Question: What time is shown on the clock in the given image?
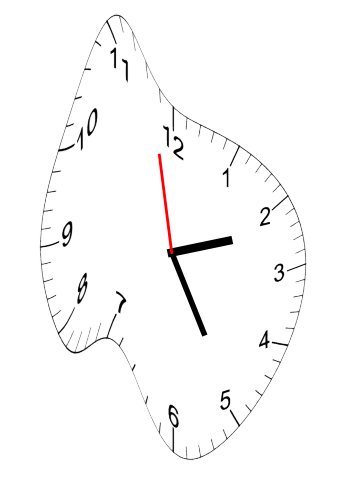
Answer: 02:24:58